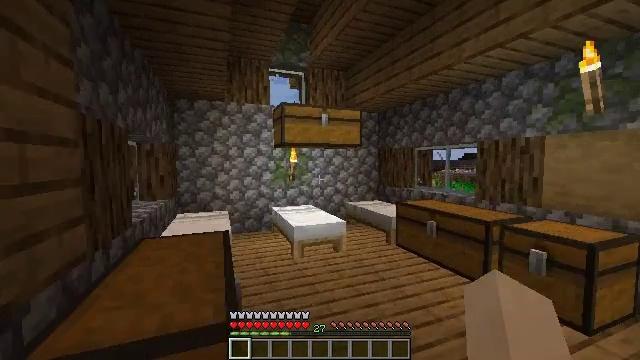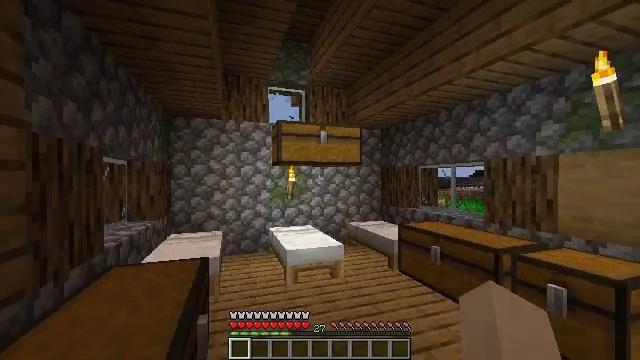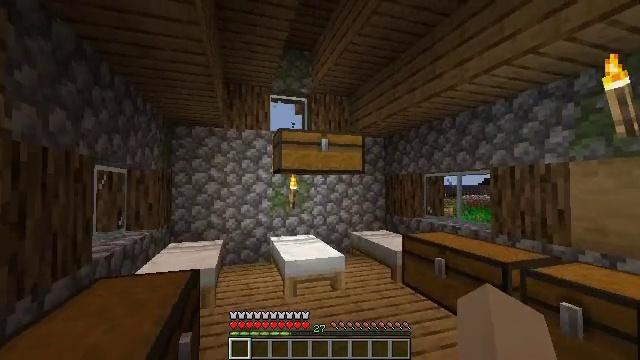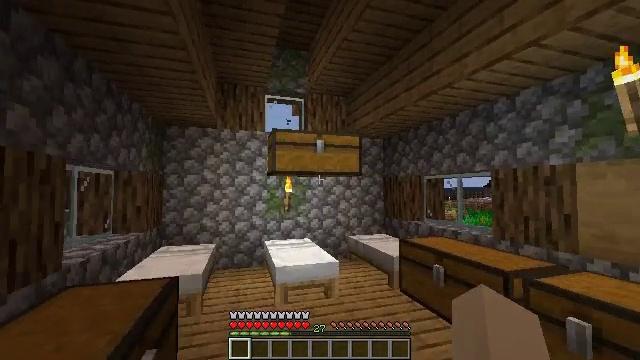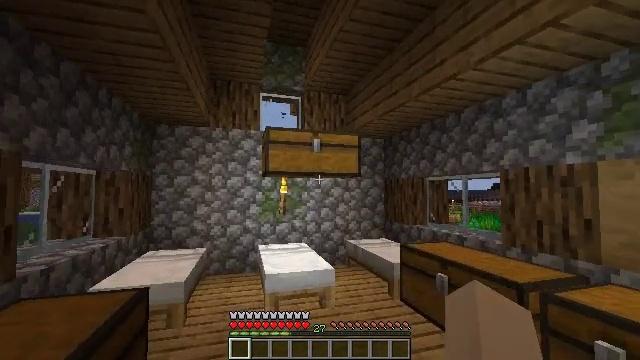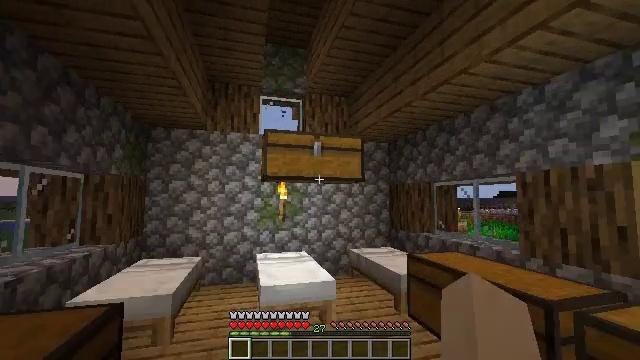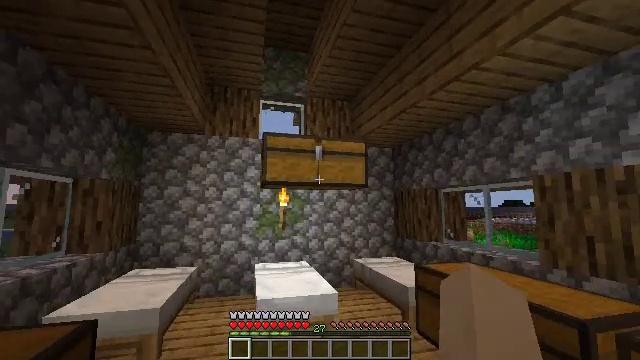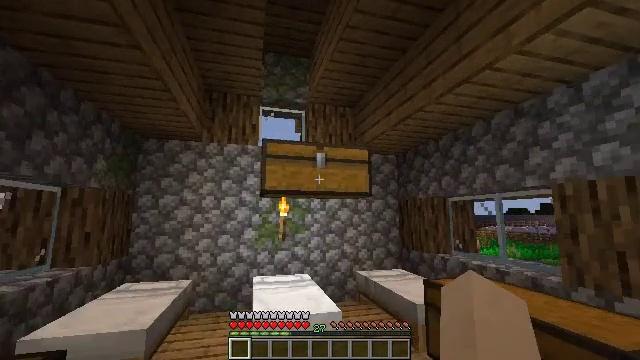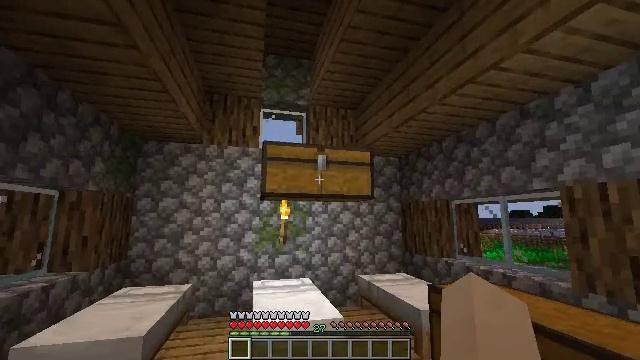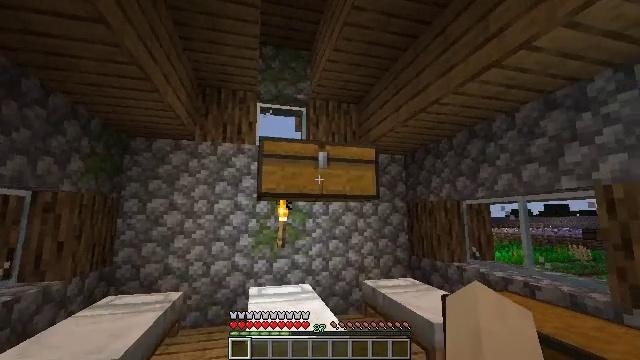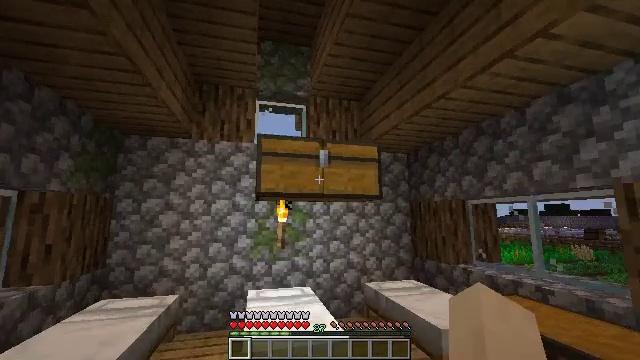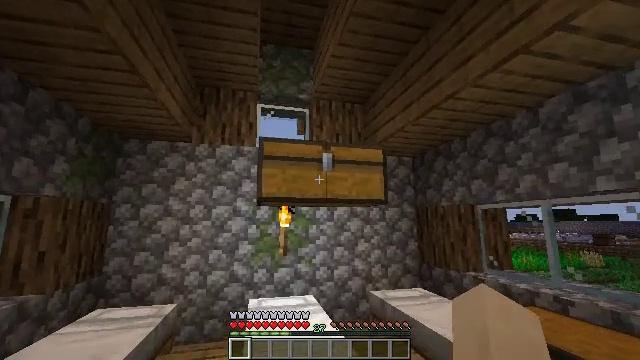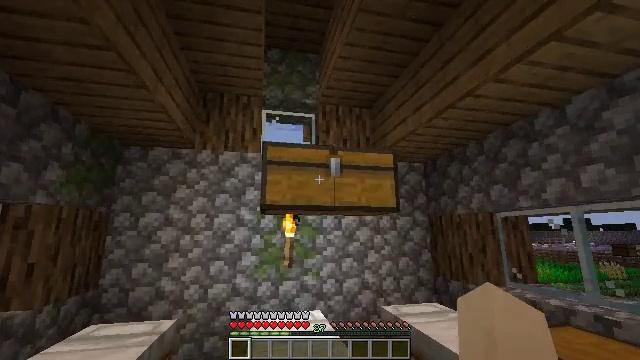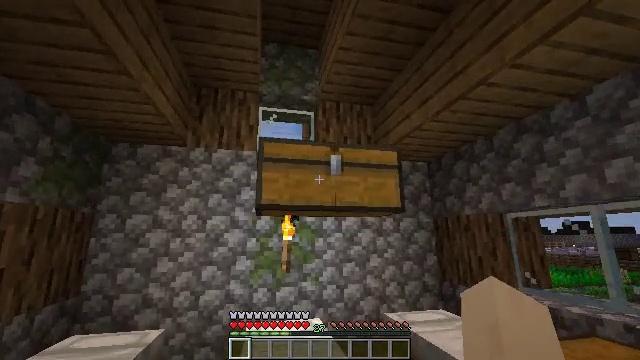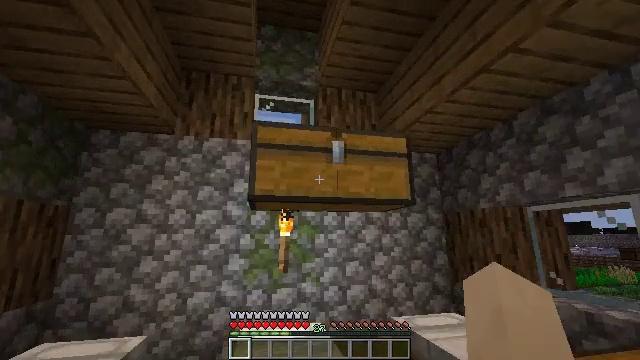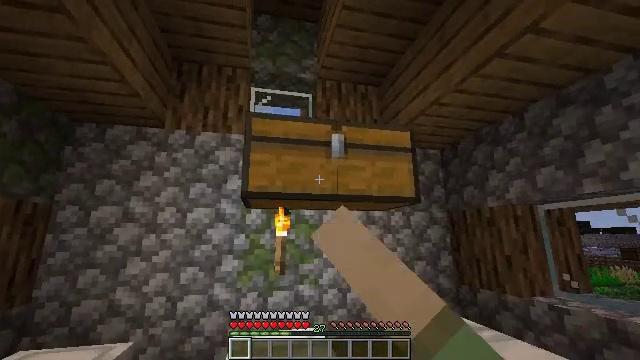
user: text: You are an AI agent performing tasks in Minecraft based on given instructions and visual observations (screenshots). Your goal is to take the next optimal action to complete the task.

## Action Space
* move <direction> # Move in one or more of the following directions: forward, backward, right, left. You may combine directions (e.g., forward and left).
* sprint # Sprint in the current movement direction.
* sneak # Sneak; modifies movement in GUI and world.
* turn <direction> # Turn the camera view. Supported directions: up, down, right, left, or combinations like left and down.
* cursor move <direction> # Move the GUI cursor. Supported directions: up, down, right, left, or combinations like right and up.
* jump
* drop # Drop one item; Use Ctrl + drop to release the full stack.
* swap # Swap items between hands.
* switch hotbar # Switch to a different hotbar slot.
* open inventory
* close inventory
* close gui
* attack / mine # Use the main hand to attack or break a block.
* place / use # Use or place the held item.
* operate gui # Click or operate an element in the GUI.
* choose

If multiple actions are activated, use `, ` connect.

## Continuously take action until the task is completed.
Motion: motion action
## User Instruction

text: Break the white bed to relocate it.
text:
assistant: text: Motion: move forward and move right, turn left and up
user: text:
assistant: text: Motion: move forward and move right, turn left and up
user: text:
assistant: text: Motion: move forward
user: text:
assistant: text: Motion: move forward
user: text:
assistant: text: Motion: move forward, turn up
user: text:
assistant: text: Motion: move forward, turn up
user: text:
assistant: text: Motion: move forward, turn up
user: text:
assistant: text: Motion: move forward
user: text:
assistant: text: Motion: move forward
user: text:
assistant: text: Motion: move forward
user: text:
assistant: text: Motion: move forward, turn up
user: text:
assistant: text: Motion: move forward, turn left and up
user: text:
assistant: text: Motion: move forward
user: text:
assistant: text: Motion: move forward, use / place
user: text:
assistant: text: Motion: use / place
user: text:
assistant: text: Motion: use / place
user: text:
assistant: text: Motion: no_op
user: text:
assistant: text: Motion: turn right
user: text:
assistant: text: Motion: open gui
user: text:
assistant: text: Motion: no_op
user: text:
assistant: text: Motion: no_op
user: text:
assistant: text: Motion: no_op
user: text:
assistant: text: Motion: no_op
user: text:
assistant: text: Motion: no_op
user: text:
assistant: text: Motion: no_op
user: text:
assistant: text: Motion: no_op
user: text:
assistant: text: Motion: cursor move left
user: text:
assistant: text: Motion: cursor move left
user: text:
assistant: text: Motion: no_op
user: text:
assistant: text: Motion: cursor move left